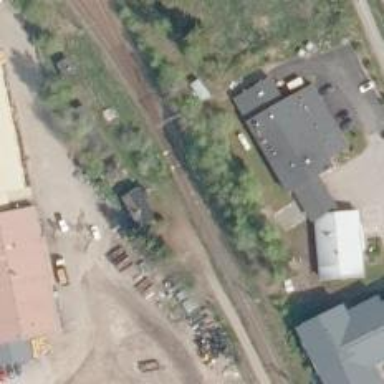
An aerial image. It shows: Railway with continuous electrified contact line.